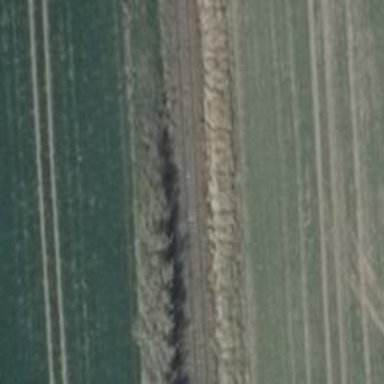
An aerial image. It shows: Abandoned railway.